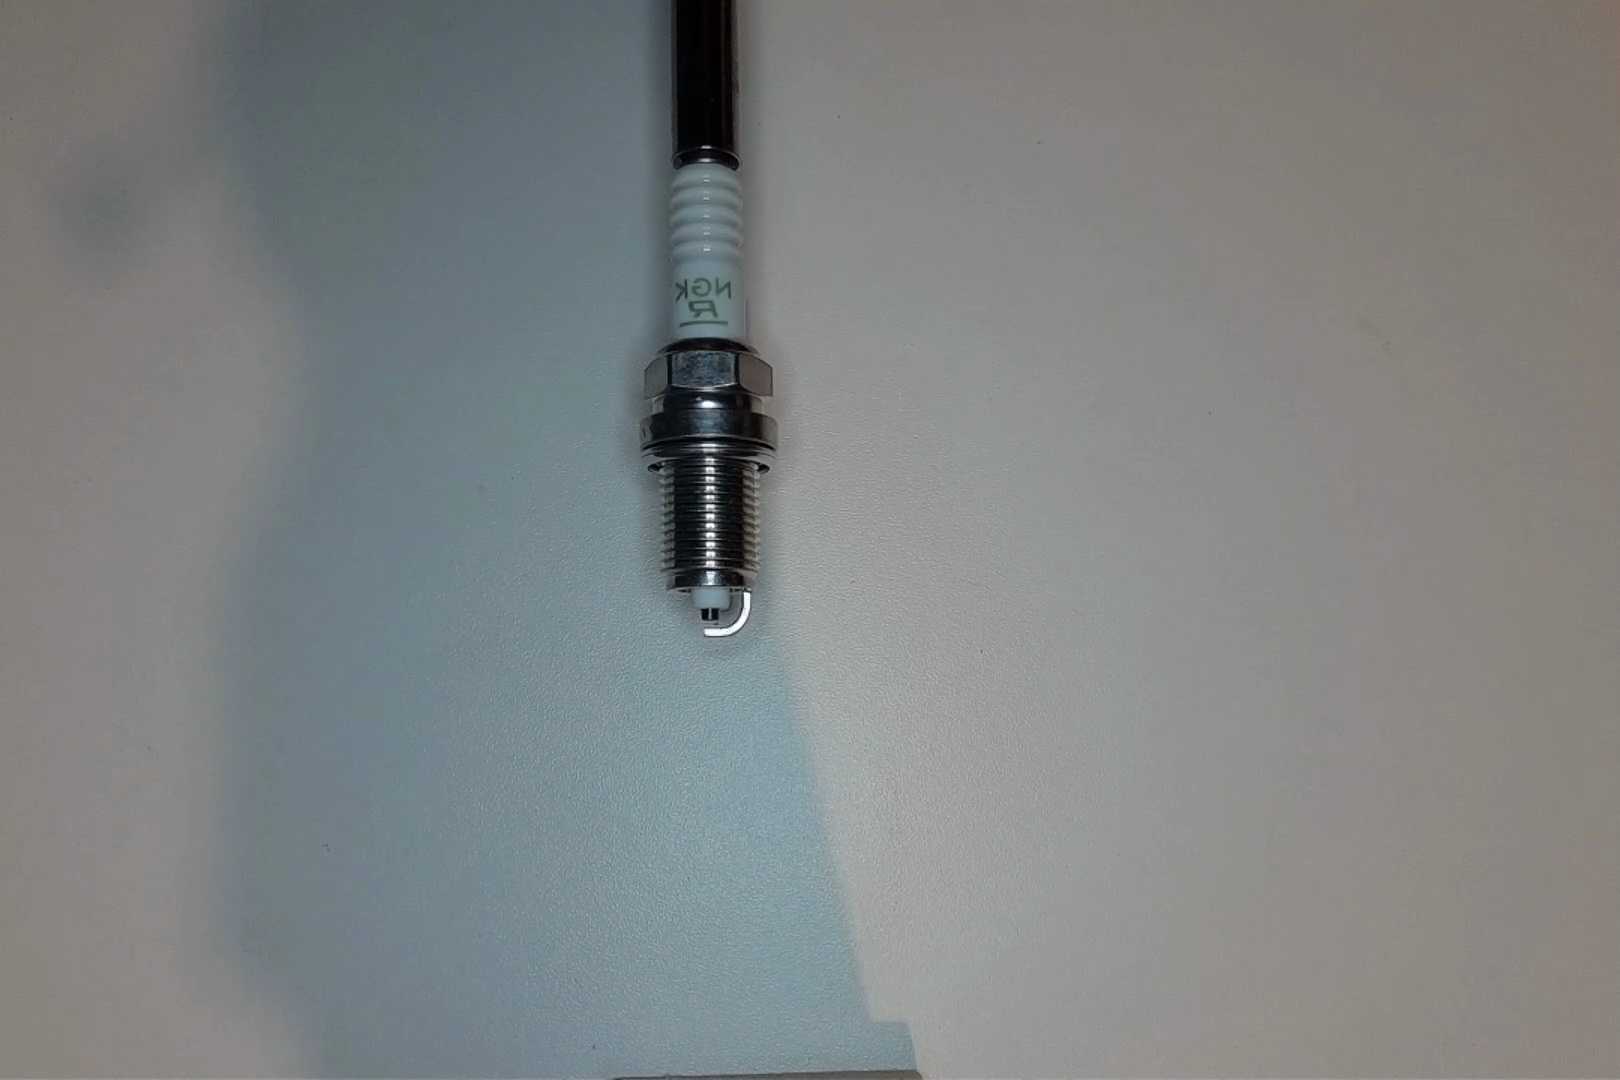
Label: normal